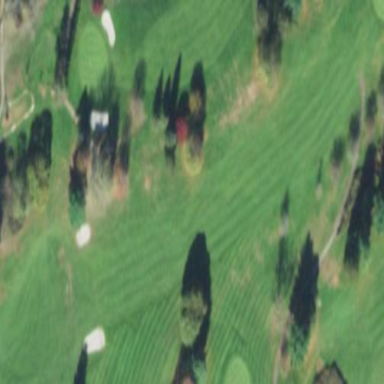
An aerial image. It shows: Scenic golf fairway.